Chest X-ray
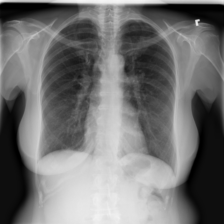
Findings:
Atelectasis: negative
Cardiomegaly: negative
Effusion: negative
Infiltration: negative
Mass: negative
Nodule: negative
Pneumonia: negative
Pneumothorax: negative
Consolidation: negative
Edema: negative
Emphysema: negative
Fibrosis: negative
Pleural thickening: positive
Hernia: negative